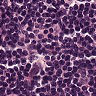
Metastatic tissue present: no